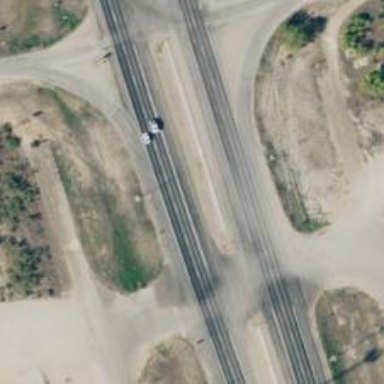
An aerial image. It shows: This image shows trunk highway that functions as expressway.